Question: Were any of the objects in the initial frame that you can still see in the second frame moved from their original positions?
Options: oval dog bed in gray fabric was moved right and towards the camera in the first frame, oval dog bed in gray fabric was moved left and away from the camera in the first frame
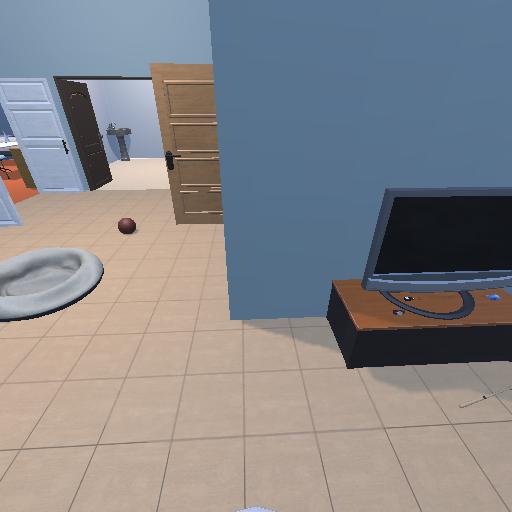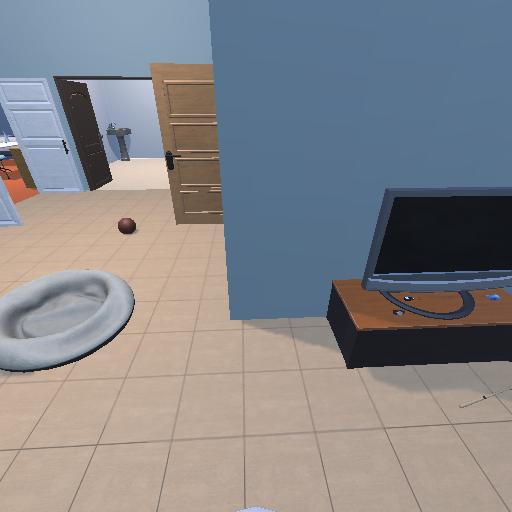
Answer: oval dog bed in gray fabric was moved right and towards the camera in the first frame